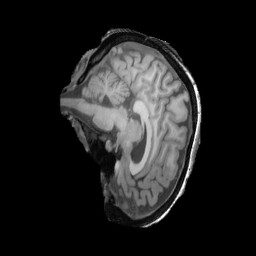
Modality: T1w
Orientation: sagittal
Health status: ill
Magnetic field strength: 3 T